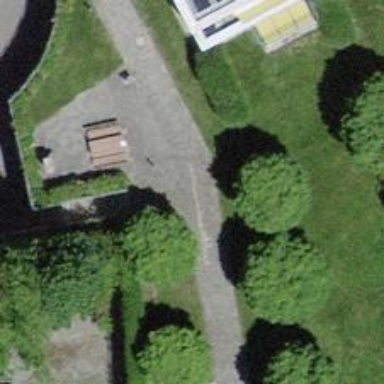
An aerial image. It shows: Path made of paving stones.